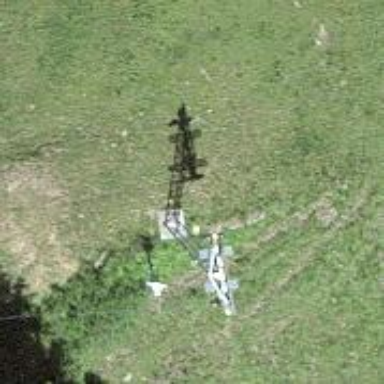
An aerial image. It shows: Pylon used for aerialway.